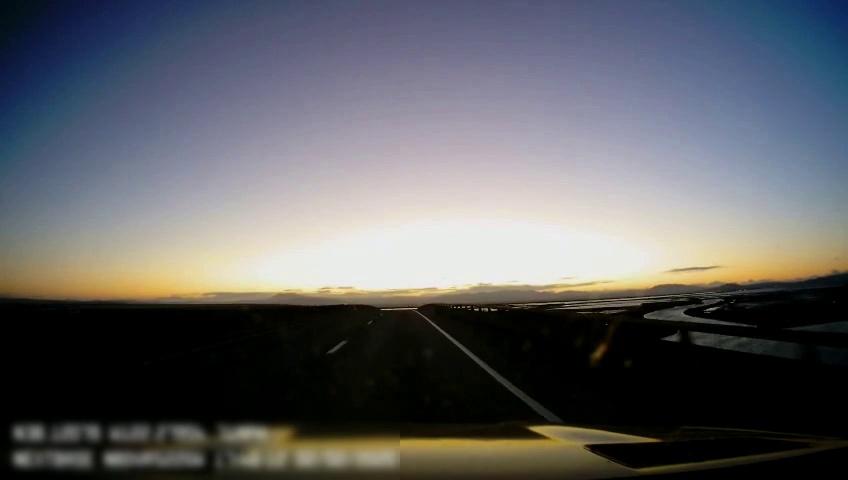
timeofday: Dusk/Dawn/Twilight
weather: Sunny
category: Drivable Space
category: Lanes | Current Lane
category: Lanes | Current Lane
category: Lanes | Alternate Lane